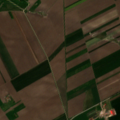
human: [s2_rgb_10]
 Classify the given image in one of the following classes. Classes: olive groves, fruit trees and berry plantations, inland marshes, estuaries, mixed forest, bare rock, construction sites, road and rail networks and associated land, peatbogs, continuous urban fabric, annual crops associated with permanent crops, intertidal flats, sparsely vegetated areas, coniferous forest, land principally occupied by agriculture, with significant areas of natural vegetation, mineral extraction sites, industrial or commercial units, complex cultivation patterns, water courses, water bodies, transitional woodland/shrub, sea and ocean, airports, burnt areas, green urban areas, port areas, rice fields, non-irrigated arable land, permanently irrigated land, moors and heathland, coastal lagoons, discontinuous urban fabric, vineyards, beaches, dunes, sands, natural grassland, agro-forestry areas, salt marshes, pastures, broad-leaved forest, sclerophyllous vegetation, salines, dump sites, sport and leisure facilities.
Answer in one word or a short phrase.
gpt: non-irrigated arable land, complex cultivation patterns, land principally occupied by agriculture, with significant areas of natural vegetation